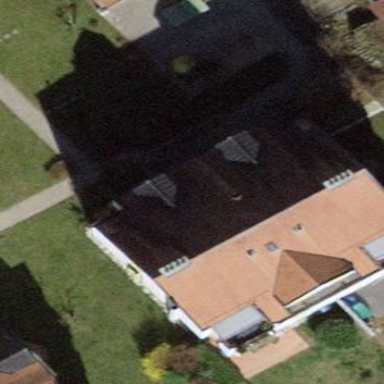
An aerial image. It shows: Building with pitched roof.